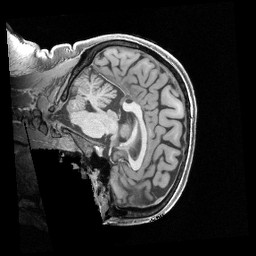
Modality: T1w
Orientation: sagittal
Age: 34
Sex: female
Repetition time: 2.4 s
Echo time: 0.00222 s